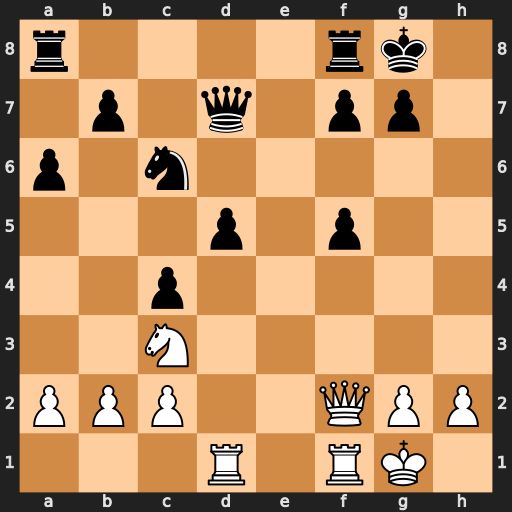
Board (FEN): r4rk1/1p1q1pp1/p1n5/3p1p2/2p5/2N5/PPP2QPP/3R1RK1
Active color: w
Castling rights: -
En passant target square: -
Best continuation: Nxd5 Qe6 Nc7 Qe7 Nxa8